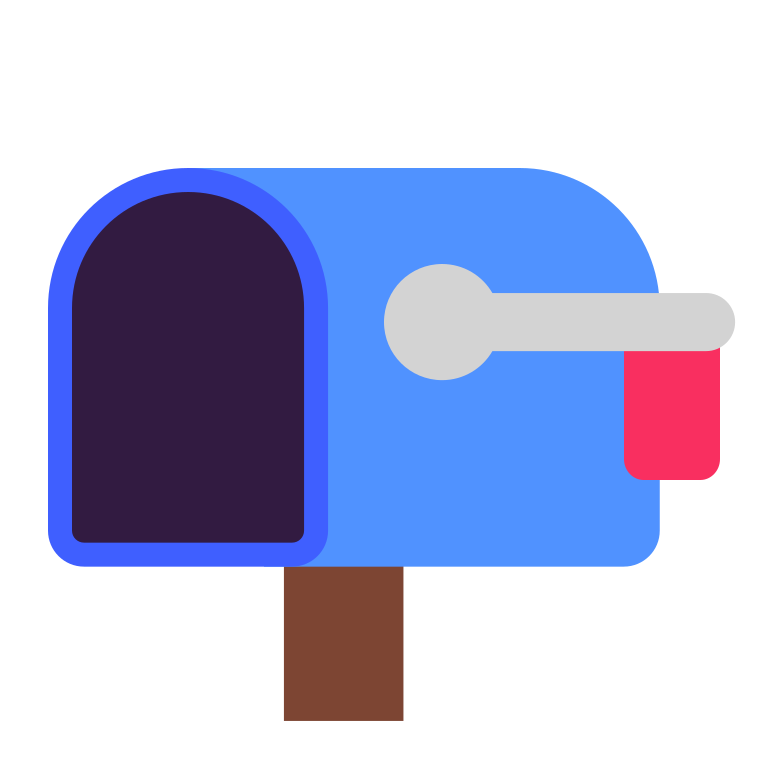
open mailbox with lowered flag flat